RGB frame:
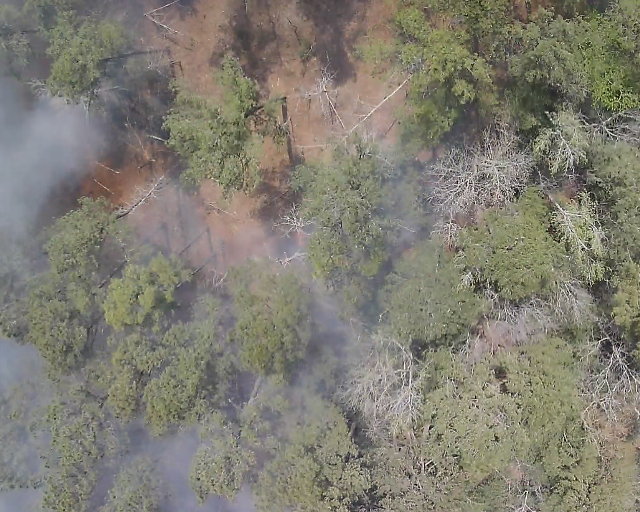
Thermal frame:
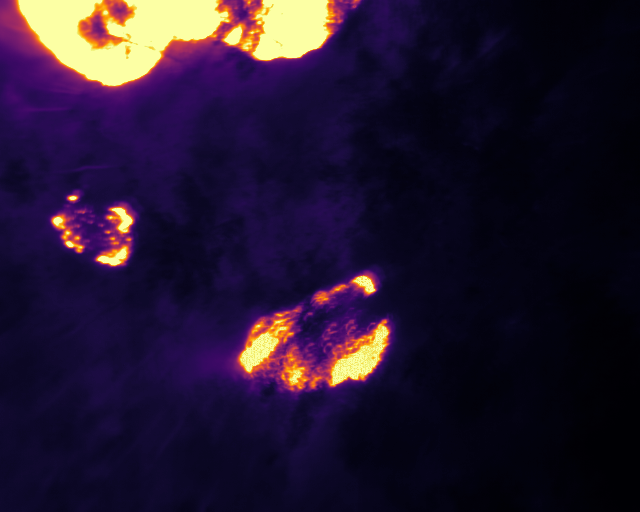
Captured: 2026-02-26 02:28:45
Pixels at or above 80 °C: 29390 (fraction of frame: 0.08969)